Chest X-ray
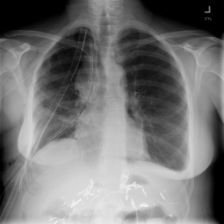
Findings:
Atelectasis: negative
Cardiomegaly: negative
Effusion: positive
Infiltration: negative
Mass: negative
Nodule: negative
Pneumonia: negative
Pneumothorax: positive
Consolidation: negative
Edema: negative
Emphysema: negative
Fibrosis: negative
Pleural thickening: negative
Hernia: negative